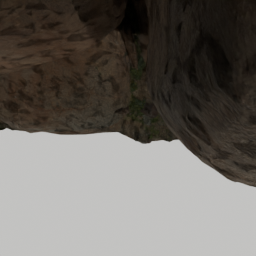
Label: nature